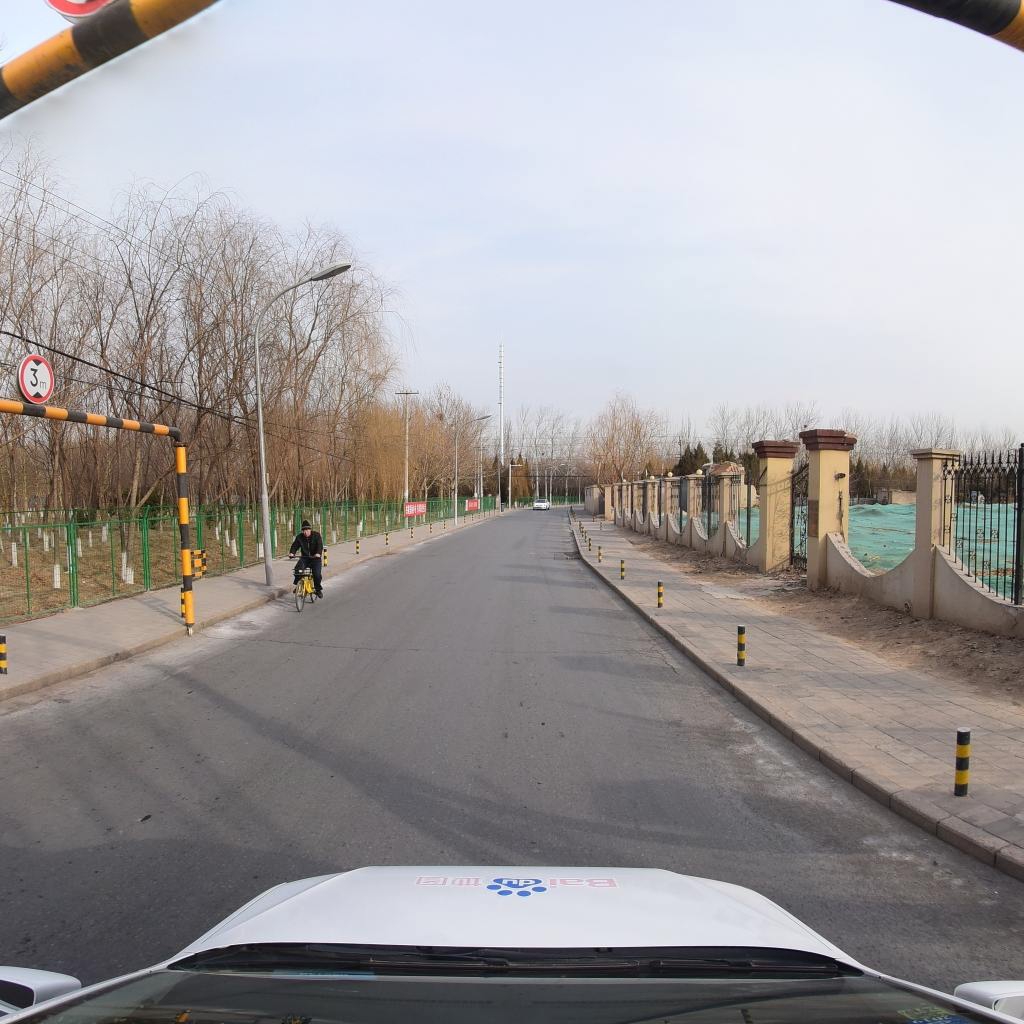
Region: Fengtai
Road damage annotations: alligator crack, transverse crack